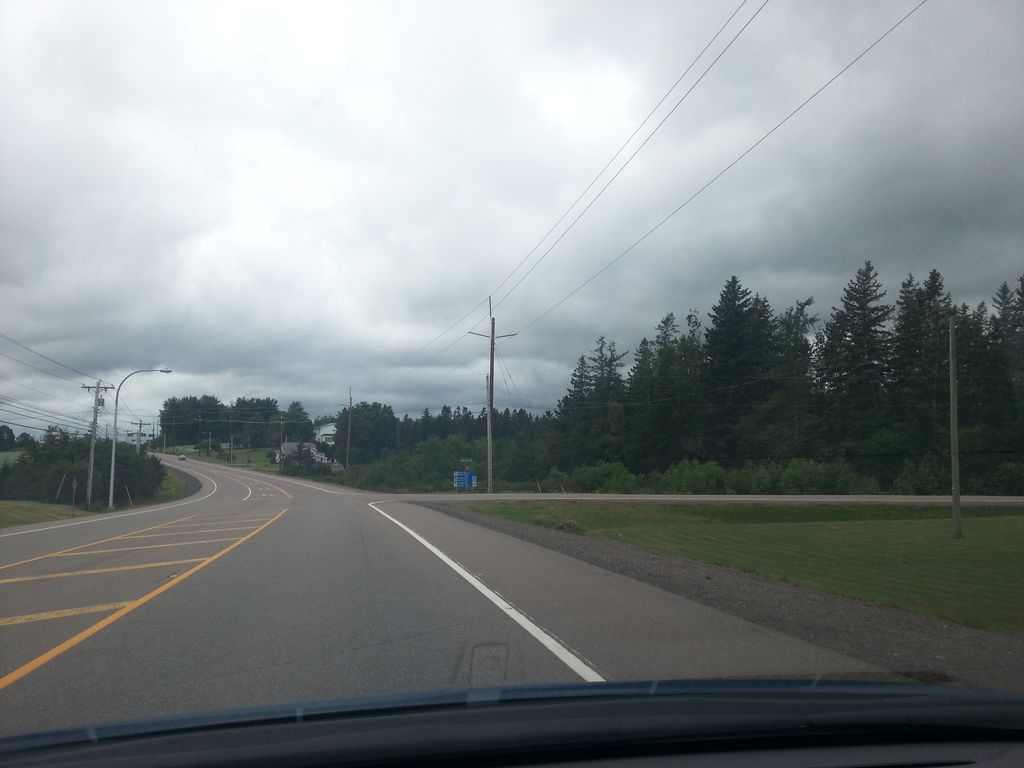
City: charlottetown